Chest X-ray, PA view. Patient: 29 years old, sex M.
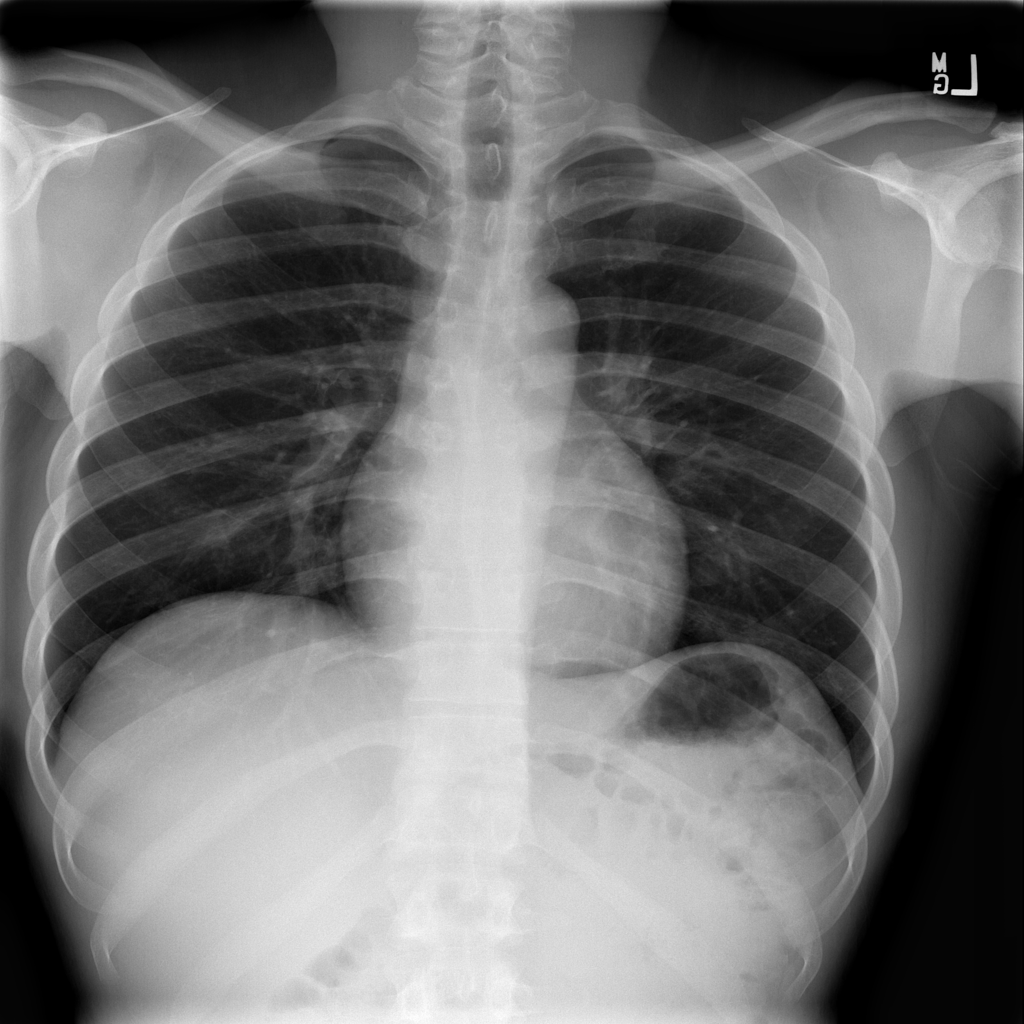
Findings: No Finding